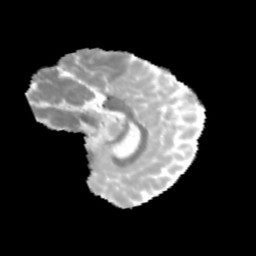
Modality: MD
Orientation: sagittal
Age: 11
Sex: male
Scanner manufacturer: siemens
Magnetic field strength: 3 T
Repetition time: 3.8 s
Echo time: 0.07 s